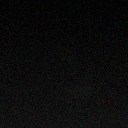
Screen state: off